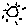
Label: sun